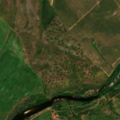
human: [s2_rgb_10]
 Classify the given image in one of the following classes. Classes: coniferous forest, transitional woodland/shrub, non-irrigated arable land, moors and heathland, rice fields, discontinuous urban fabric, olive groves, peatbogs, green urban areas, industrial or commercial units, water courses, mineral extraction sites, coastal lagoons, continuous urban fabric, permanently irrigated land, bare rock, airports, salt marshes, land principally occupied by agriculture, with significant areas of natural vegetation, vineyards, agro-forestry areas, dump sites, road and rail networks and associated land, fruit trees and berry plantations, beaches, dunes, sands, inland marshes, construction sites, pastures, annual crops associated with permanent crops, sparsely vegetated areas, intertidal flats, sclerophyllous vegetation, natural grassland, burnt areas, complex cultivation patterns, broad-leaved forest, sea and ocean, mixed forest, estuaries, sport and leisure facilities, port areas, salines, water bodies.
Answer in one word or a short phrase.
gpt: non-irrigated arable land, olive groves, agro-forestry areas, water bodies